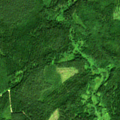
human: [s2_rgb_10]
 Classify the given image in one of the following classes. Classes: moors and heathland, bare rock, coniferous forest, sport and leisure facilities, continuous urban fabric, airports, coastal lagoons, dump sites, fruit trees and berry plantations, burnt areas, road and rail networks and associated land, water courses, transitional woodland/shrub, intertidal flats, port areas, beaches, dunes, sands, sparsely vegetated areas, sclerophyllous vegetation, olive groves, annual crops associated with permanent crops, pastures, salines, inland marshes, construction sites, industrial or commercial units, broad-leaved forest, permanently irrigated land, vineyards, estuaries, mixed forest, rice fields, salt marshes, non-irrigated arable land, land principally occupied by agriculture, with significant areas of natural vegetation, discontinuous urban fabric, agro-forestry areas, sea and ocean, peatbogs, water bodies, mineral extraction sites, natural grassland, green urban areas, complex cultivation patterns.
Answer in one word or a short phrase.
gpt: coniferous forest, mixed forest, transitional woodland/shrub